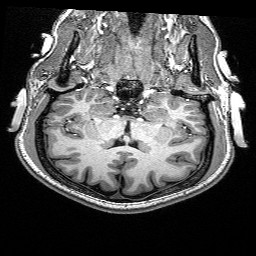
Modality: T1w
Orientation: sagittal